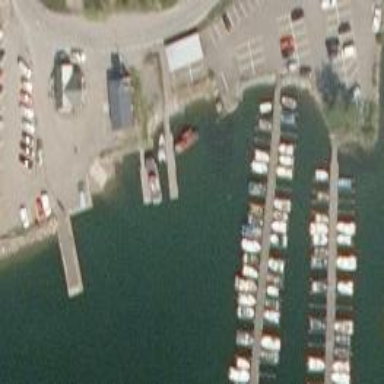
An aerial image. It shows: Man-made pier.